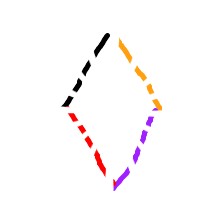
Shape: rhombus